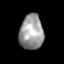
Tissue: skin
Cell type: Epithelial cells
Senescence score: 0.2795
Nuclear area (px): 815
Mean DAPI intensity: 154.622